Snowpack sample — Buffalo Mountain, Silverthorne, Colorado, USA (1/25/25, 10:11 AM MST)
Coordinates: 39.6222, -106.1139
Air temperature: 22 °F
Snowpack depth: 110 cm
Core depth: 40 cm
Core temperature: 46.4 °F
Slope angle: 12°, slope face: 102°
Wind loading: high
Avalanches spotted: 0
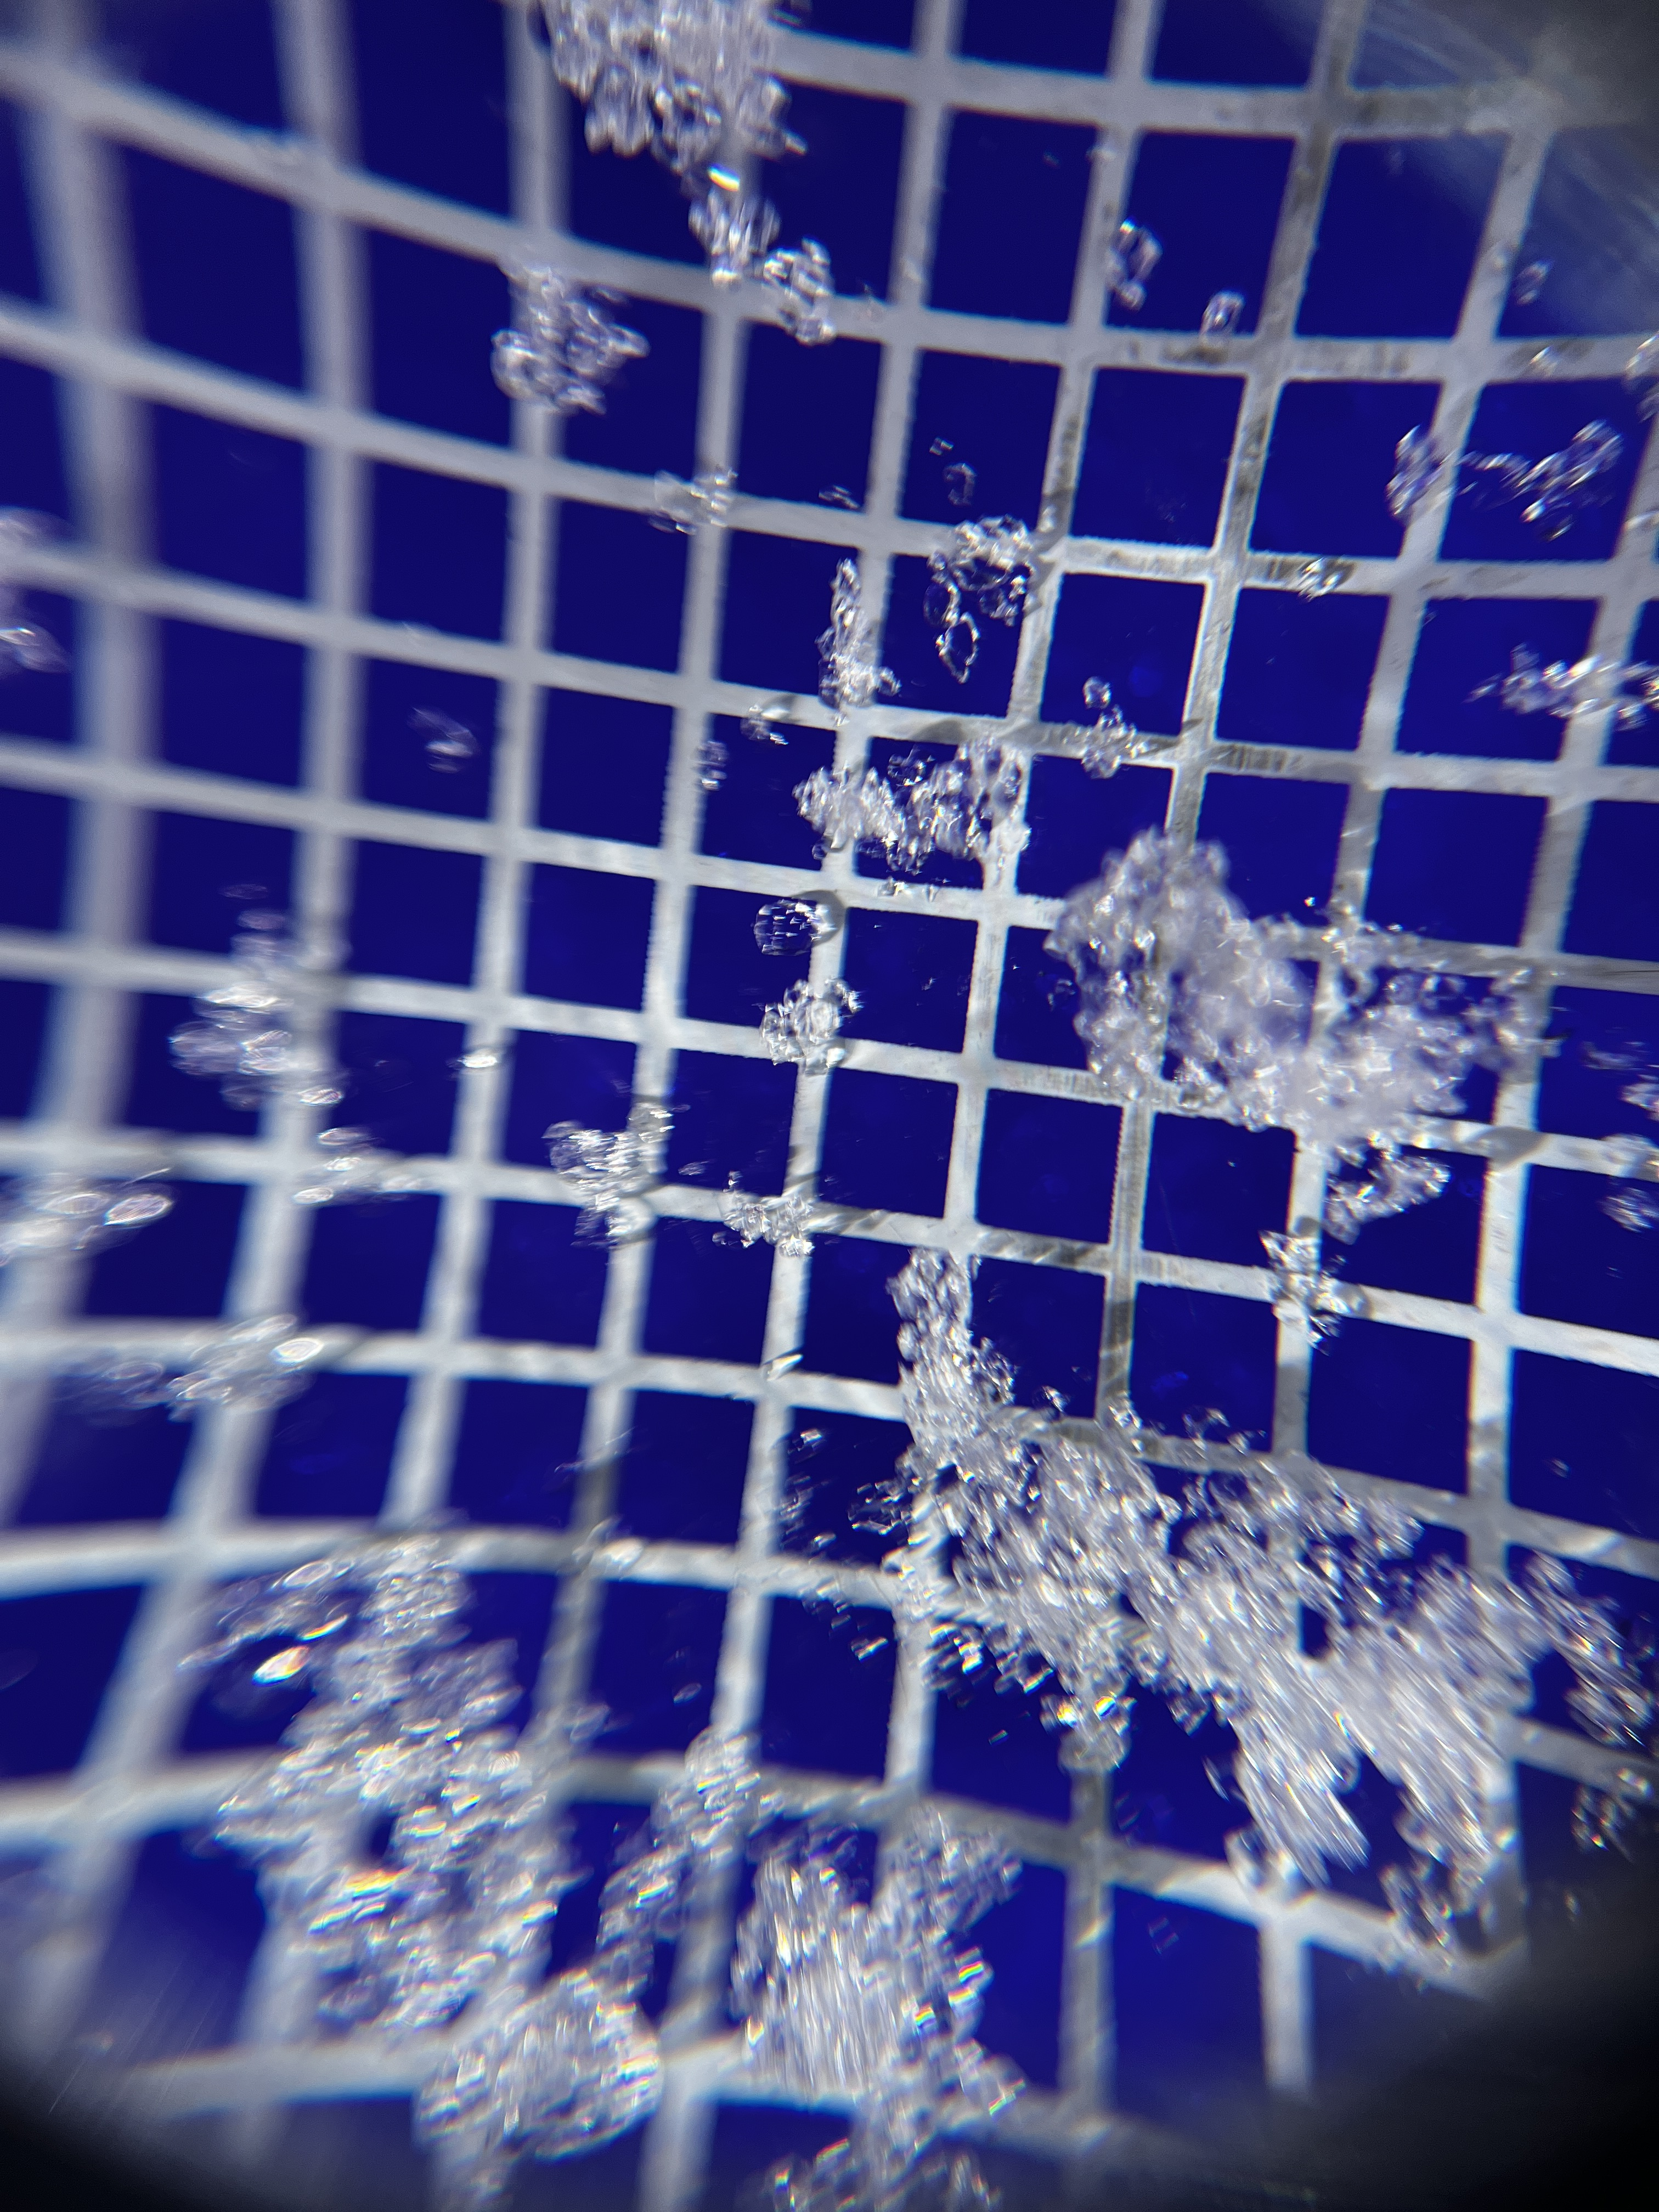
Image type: magnified_profile
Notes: No avalanches nearby, collected on the outskirts of a fire break 15 meters from the treeline, on way to Buffalo and Red Mountain